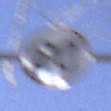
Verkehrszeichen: EndeGeschwindigkeit80
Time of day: Midday
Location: Outdoor (Nature)
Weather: Clear
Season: NotSpecified
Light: Natural